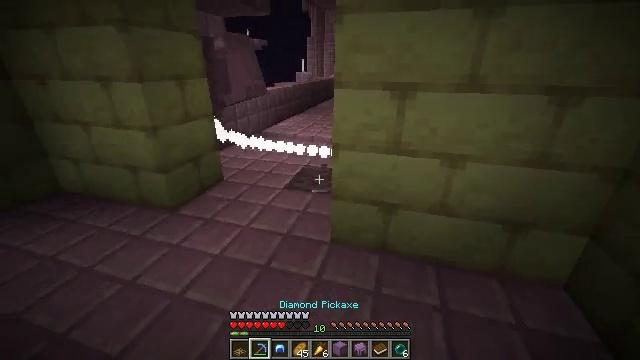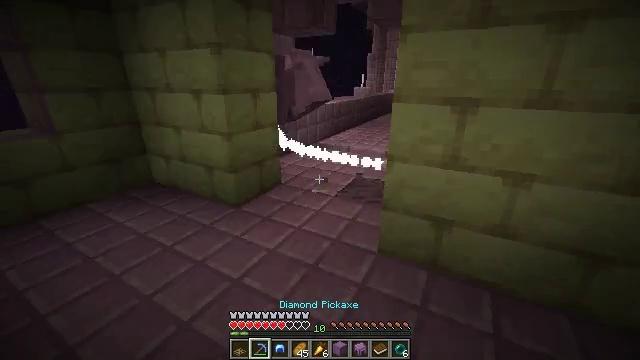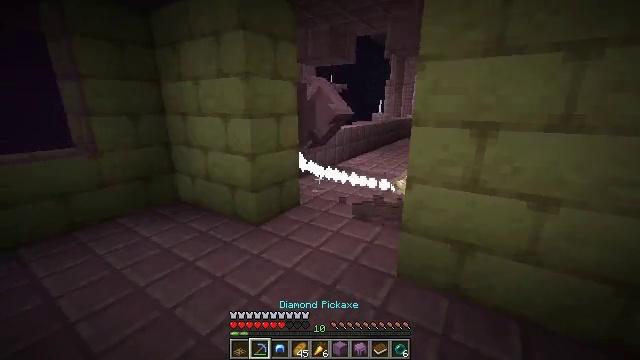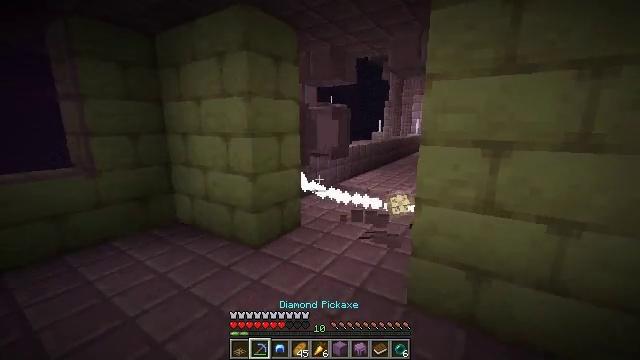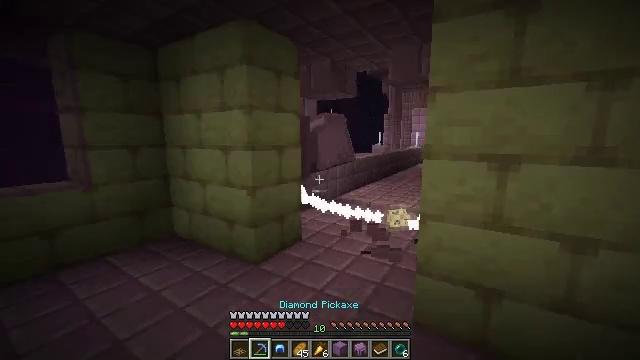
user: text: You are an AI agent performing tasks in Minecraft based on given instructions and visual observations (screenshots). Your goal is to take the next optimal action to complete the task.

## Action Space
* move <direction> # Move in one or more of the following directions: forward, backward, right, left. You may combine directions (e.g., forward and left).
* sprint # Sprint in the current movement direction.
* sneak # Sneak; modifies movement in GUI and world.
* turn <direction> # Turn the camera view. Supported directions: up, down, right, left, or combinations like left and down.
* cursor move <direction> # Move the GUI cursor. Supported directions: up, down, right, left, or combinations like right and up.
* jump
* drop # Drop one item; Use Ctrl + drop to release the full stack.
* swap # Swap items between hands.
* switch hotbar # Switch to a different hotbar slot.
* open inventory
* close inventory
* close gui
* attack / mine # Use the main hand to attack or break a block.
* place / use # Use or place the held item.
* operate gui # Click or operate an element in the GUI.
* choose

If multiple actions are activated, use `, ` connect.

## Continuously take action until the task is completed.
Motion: motion action
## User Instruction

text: Dig out the purpur block from its place.
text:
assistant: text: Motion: turn left and up, attack / mine
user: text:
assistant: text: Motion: move forward, turn left and up
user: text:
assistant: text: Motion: move forward, turn up
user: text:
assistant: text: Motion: move forward, turn up
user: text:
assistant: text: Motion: no_op